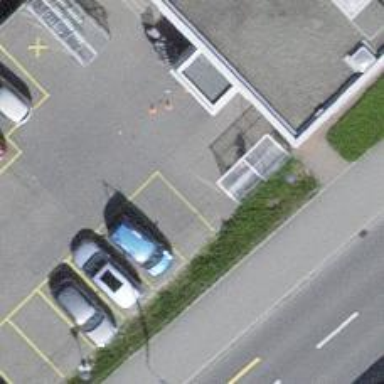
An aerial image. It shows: Bicycle parking area.